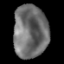
Tissue: lung
Cell type: T cells
Senescence score: 0.2353
Nuclear area (px): 1776
Mean DAPI intensity: 111.378